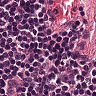
Metastatic tissue present: no